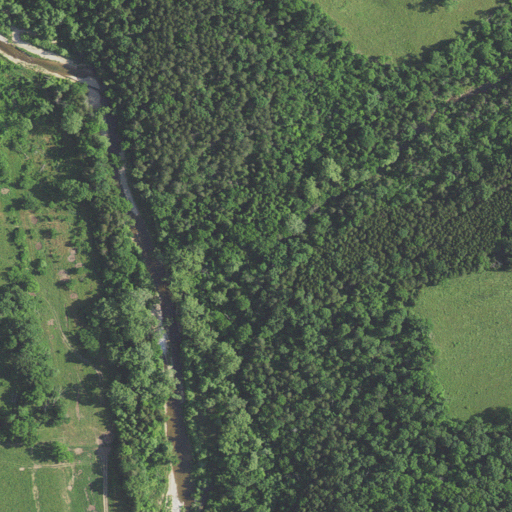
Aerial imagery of valley in Missouri named Echo Valley containing evergreen forest, mixed forest, deciduous forest, pasture, woody wetlands, and herbaceous wetlands